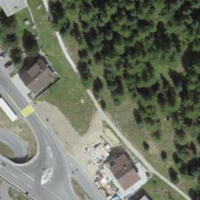
EUNIS habitat code: 54
Species observed at this site:
Campanula glomerata
Carterocephalus palaemon